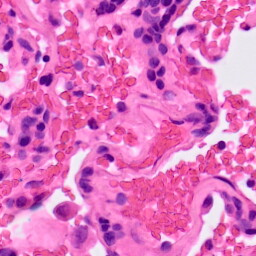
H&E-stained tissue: Lung